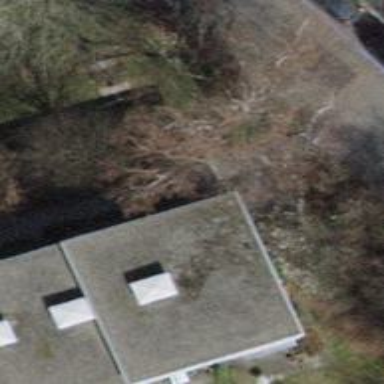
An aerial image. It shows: Flat roof terrace building.